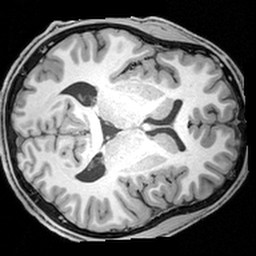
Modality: T1w
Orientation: axial
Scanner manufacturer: siemens
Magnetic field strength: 3 T
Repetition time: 1.9 s
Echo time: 0.00397 s